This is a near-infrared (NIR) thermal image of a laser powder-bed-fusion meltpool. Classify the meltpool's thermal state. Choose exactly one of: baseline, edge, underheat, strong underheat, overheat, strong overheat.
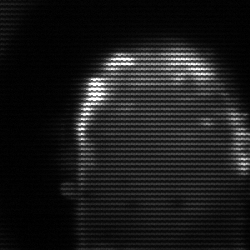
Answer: baseline